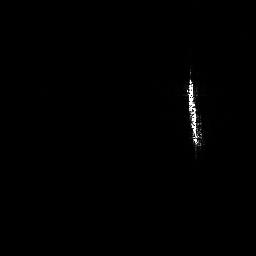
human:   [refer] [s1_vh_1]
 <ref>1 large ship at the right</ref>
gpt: <box>[[71, 25, 80, 59, 0]]</box>